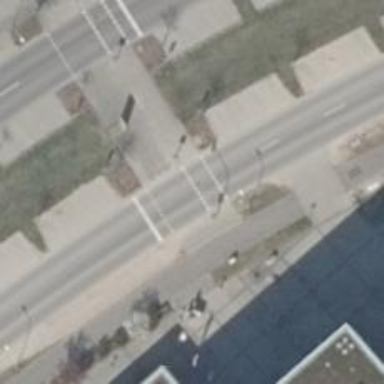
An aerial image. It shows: Crossing with traffic signals.